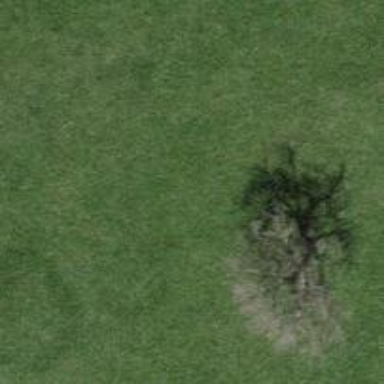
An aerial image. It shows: Beautiful tree in nature.